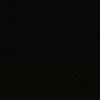
Label: space